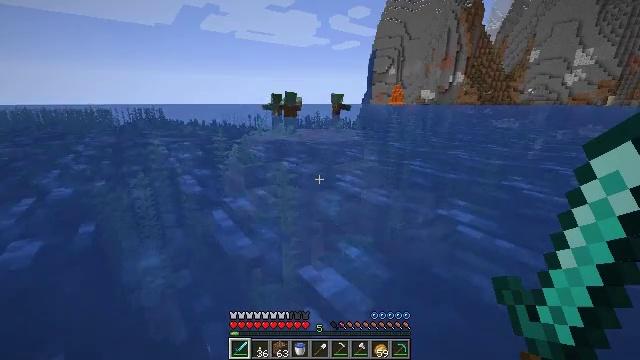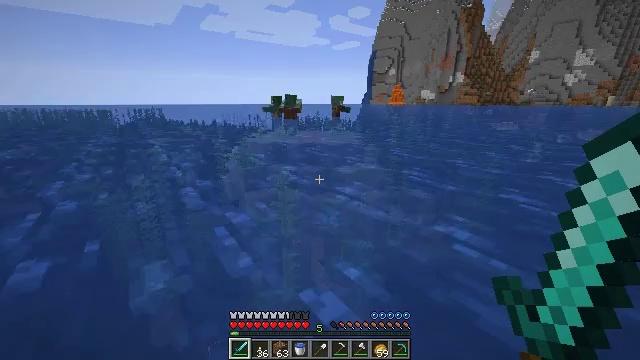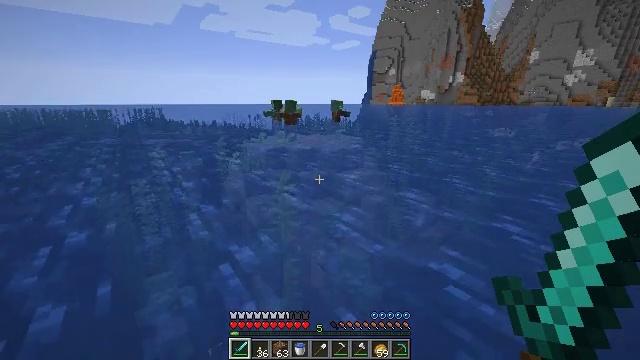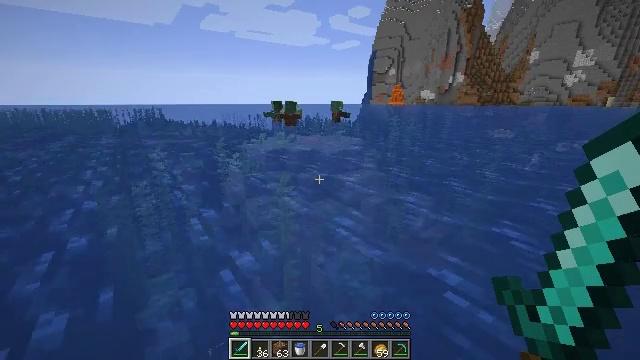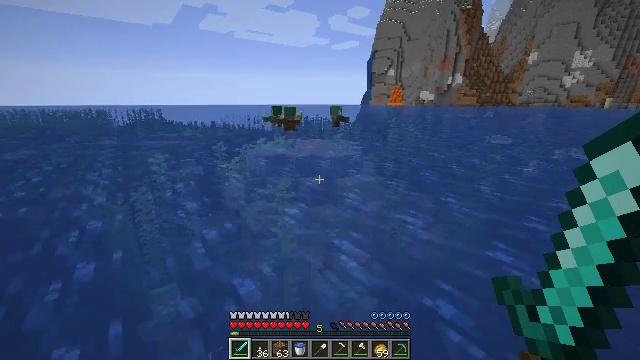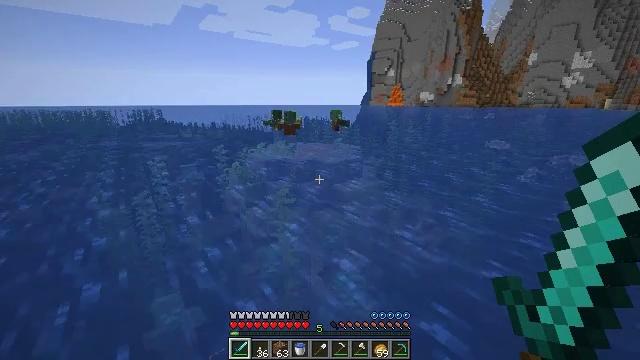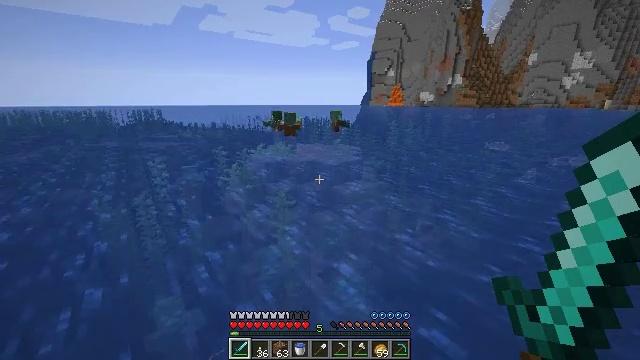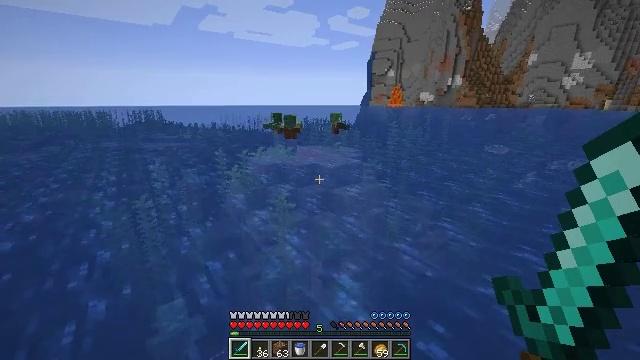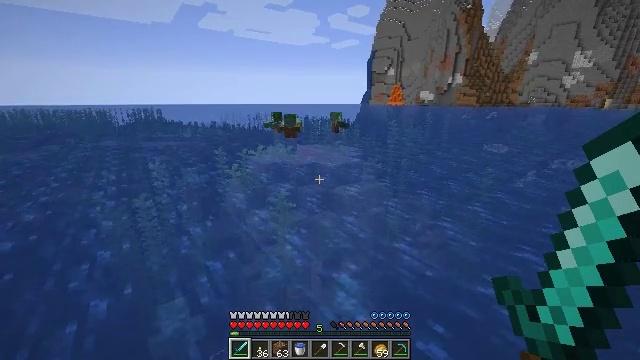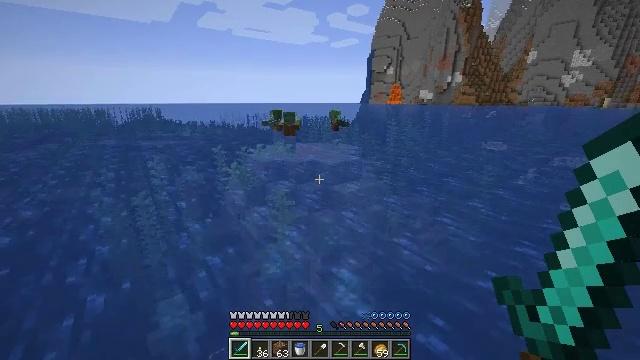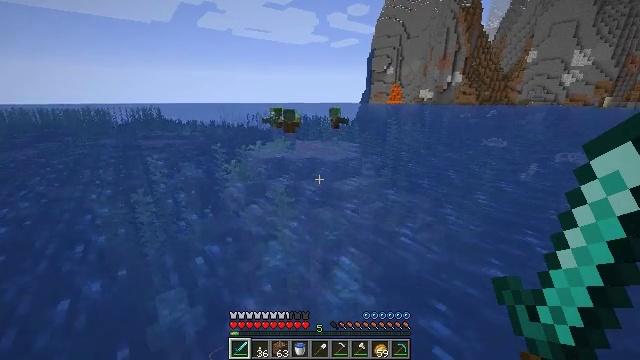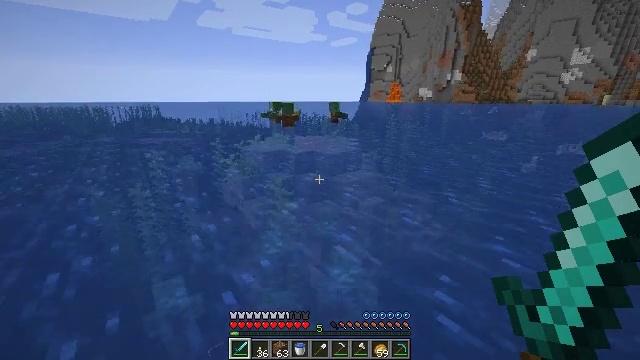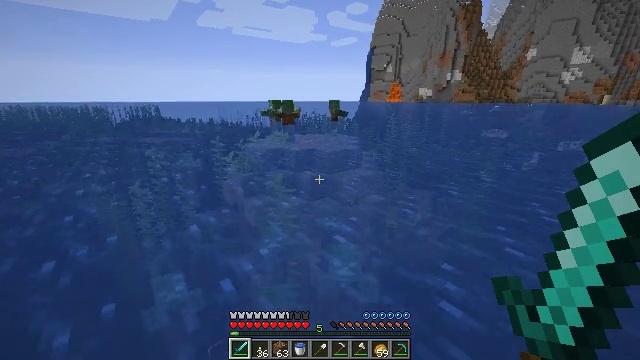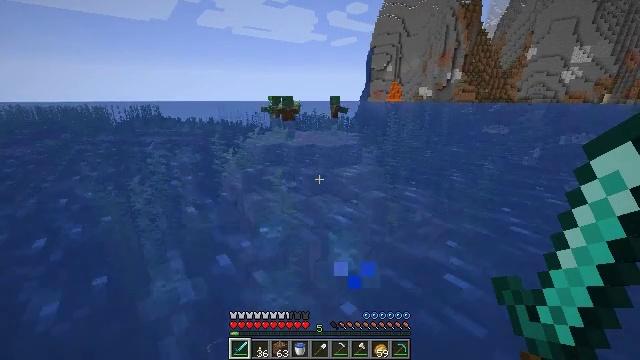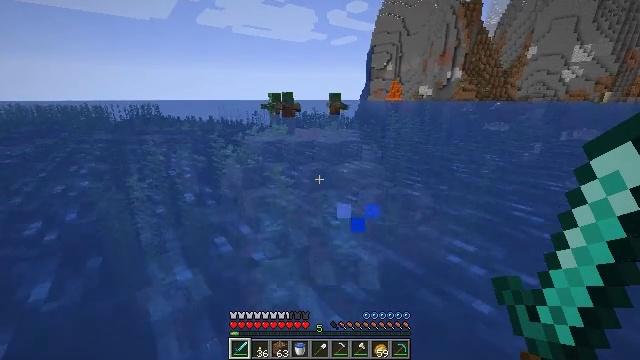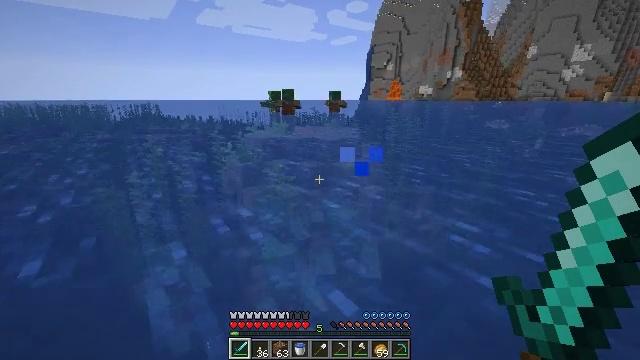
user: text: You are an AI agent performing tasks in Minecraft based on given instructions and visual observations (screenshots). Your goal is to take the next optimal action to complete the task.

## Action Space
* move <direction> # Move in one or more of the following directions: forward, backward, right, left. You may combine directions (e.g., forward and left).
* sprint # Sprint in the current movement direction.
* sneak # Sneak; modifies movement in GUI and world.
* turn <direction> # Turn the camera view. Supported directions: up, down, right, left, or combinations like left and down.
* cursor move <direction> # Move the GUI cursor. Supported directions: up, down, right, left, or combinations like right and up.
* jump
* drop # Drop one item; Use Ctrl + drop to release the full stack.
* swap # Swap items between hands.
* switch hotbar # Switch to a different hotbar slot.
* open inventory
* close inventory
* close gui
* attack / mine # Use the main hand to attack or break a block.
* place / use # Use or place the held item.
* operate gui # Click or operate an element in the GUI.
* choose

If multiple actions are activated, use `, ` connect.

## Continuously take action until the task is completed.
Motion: motion action
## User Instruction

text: Hunt the drowned.
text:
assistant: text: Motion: jump
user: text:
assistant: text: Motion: jump
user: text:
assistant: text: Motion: jump
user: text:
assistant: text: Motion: jump
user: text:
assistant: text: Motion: no_op
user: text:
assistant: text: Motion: no_op
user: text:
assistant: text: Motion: no_op
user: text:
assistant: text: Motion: no_op
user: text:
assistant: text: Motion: no_op
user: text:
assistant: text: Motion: no_op
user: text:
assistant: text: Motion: no_op
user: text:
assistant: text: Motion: no_op
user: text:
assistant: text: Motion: no_op
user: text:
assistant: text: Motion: no_op
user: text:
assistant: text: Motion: no_op
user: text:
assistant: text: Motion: no_op
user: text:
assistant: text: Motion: no_op
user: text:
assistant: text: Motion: no_op
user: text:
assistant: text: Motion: no_op
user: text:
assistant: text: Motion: no_op
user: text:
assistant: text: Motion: no_op
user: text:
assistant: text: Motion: no_op
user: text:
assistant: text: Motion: no_op
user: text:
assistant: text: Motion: no_op
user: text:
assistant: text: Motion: no_op
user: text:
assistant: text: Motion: no_op
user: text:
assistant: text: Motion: no_op
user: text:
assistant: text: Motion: no_op
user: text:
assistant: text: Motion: no_op
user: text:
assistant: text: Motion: move forward